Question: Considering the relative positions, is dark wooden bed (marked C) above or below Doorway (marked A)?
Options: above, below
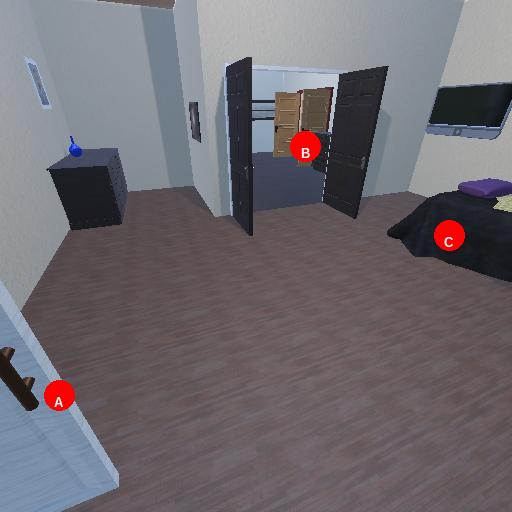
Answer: above